Field crop: maize
Growth stage: 2
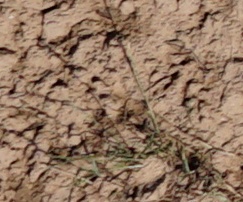
Species: lolium